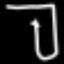
Label: pants